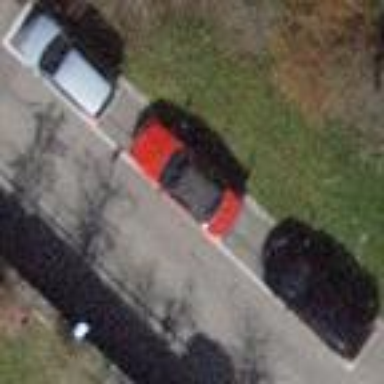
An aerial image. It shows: Parking area with asphalt surface.